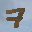
Label: 7